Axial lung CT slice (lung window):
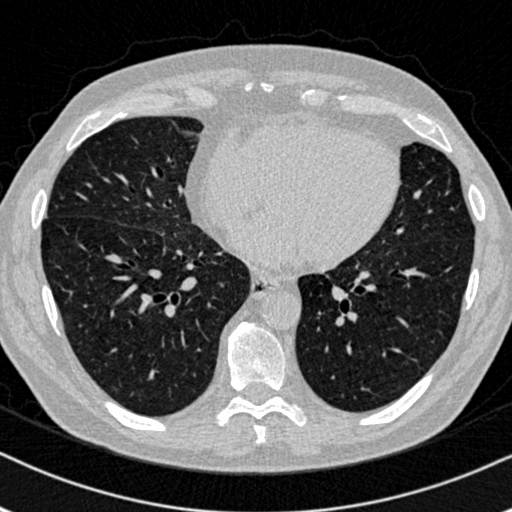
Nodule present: no